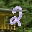
Label: 2